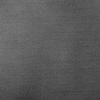
Atmospheric dust classification: dusty